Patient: sex F, age 58
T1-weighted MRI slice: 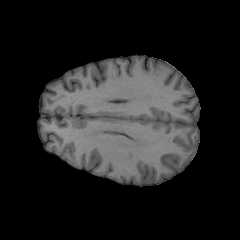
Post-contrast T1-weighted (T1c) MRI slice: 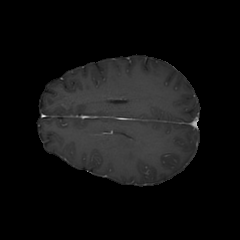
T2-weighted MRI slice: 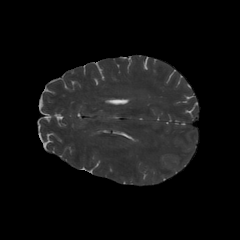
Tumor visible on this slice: no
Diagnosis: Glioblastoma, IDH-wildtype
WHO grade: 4